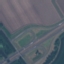
Land use / land cover class: Highway